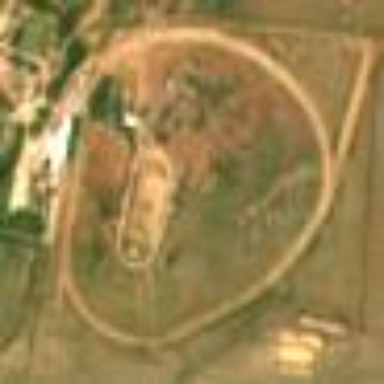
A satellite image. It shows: Recreation ground used for horse racing.